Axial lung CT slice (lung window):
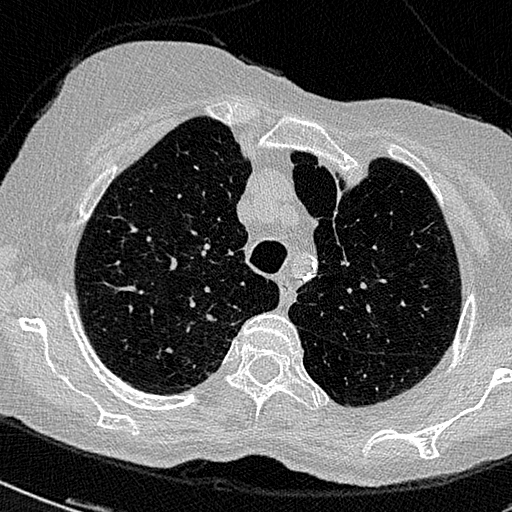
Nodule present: no